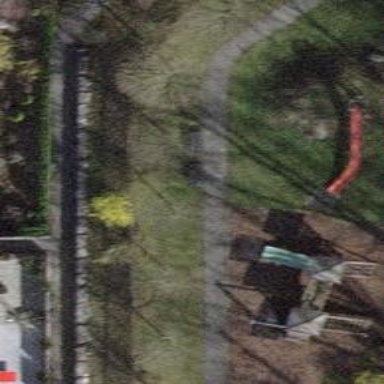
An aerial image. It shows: Bench for seating.